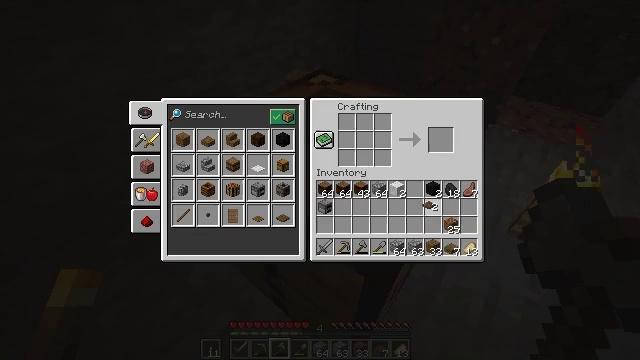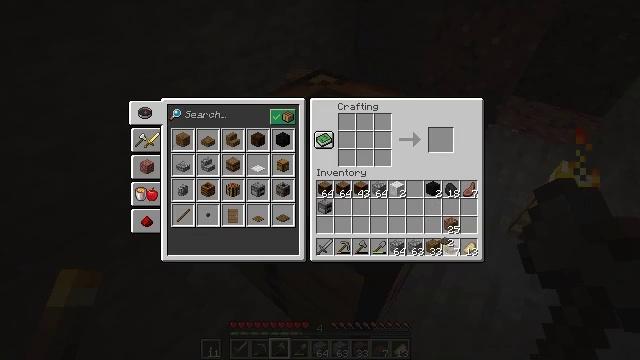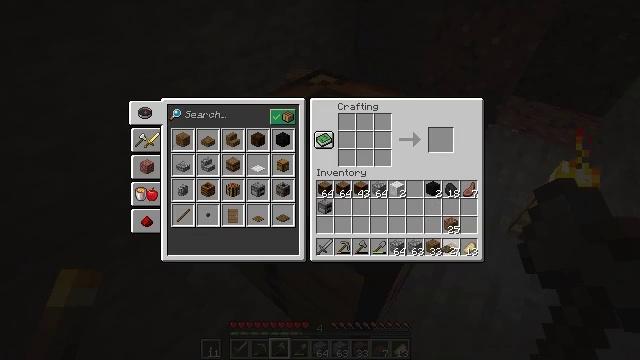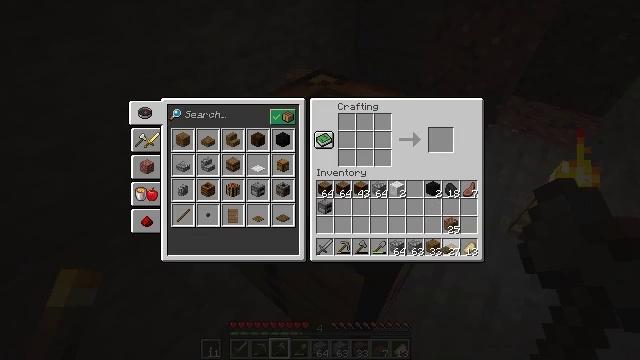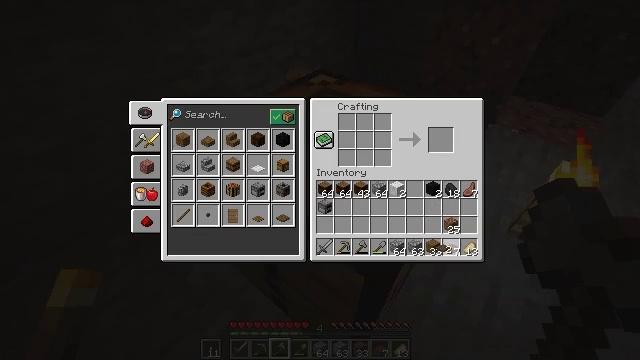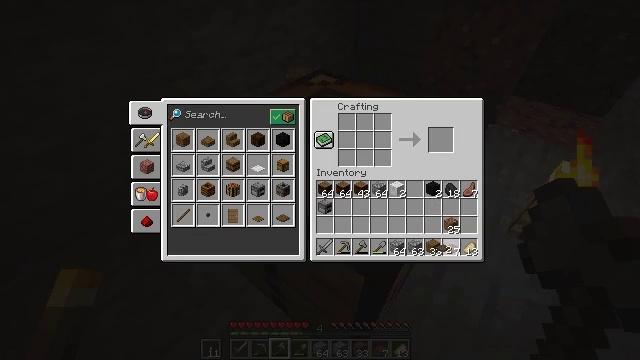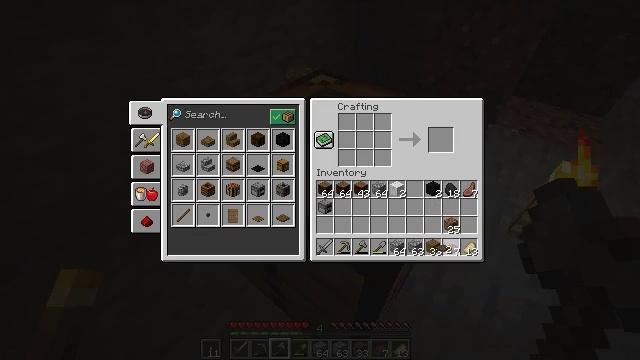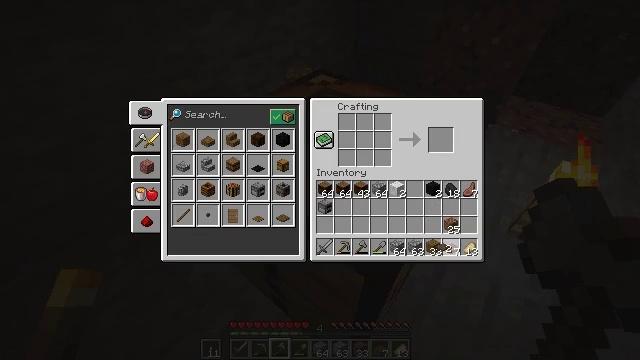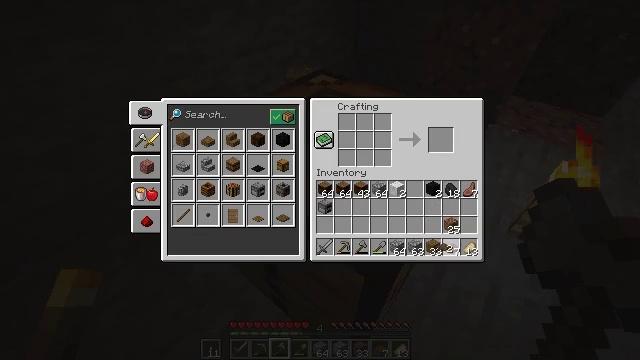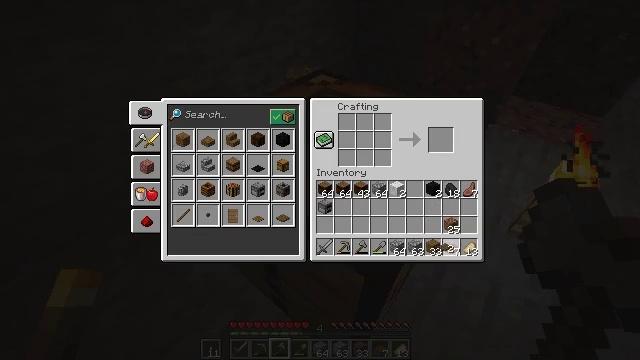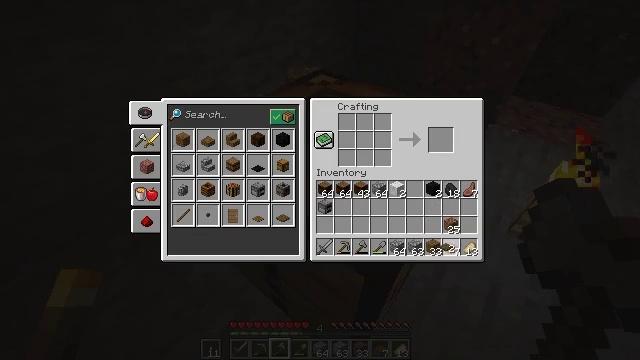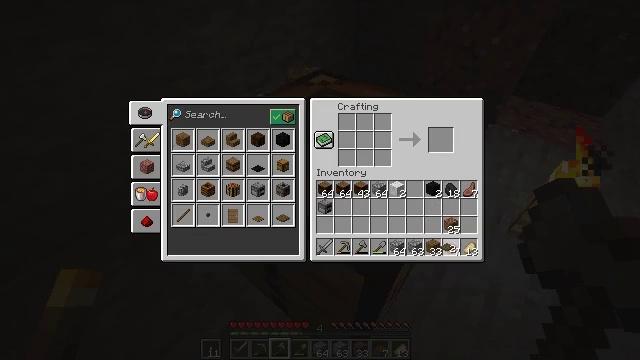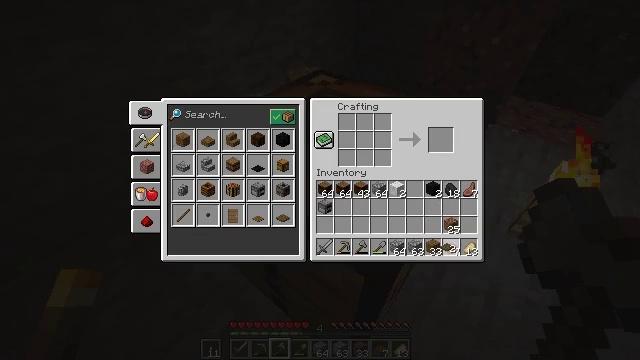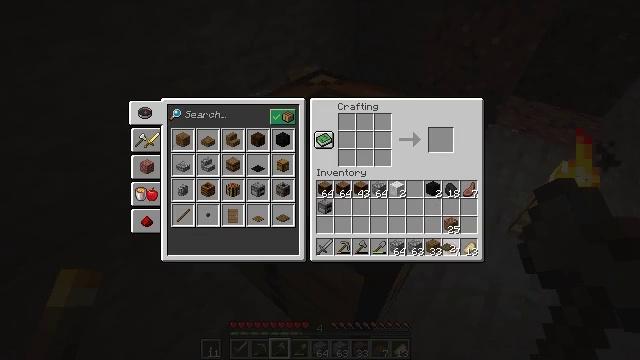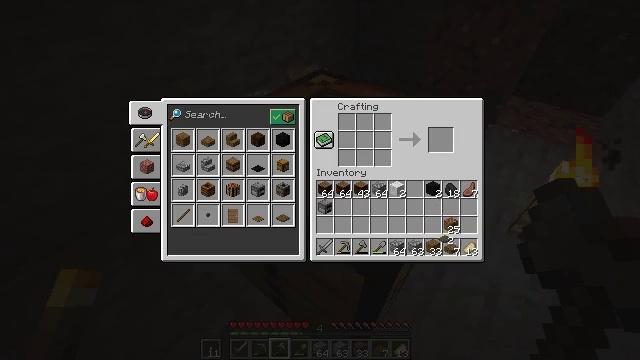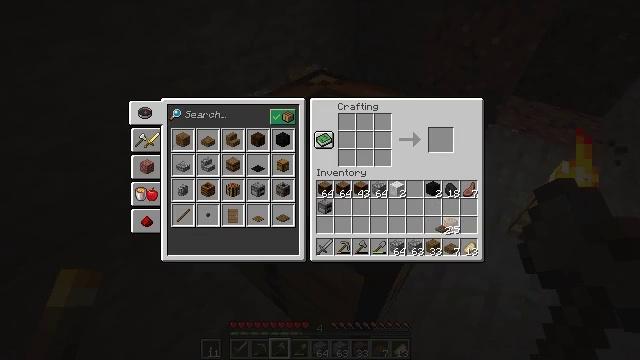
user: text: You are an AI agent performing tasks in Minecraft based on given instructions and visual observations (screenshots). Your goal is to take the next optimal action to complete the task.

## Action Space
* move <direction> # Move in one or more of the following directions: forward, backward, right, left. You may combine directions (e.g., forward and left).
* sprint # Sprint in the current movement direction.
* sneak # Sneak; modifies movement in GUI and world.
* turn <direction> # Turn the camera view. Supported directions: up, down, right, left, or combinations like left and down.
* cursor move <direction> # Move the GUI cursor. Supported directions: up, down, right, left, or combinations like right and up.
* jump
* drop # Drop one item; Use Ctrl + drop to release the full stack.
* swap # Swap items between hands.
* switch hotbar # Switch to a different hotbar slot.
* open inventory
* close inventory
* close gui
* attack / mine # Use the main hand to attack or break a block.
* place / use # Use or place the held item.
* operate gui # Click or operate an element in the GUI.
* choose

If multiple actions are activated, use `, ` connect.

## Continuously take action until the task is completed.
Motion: motion action
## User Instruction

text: Mine the spruce slab.
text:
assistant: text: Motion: cursor move right and down, open gui
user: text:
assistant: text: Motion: cursor move down
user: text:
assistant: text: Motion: no_op
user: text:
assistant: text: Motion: no_op
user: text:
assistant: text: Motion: no_op
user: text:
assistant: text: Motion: no_op
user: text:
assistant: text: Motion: no_op
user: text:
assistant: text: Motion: no_op
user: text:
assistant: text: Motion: no_op
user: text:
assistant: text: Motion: no_op
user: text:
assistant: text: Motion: operate gui
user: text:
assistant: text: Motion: operate gui
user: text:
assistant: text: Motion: operate gui
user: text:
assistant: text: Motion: cursor move up
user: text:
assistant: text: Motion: cursor move up
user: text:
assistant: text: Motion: no_op
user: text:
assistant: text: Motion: no_op
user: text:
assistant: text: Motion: no_op
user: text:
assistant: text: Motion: no_op
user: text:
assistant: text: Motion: no_op
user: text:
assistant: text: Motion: no_op
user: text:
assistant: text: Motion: operate gui
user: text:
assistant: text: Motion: operate gui
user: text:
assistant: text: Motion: operate gui
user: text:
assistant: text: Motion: no_op
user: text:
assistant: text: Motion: cursor move left
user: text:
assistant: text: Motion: cursor move left
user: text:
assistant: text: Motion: turn left, close gui
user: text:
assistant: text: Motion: turn left and up
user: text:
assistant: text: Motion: turn left